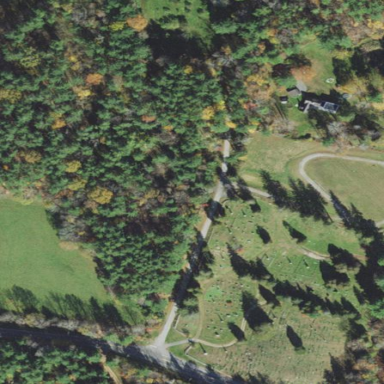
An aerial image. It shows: Cemetery area categorized as cemetery.